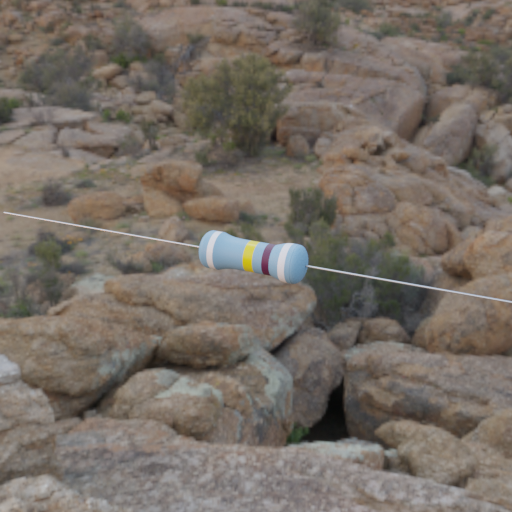
Resistor colour bands (in order): white, yellow, brown, white